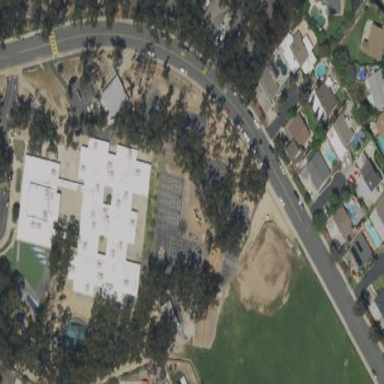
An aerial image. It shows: School.